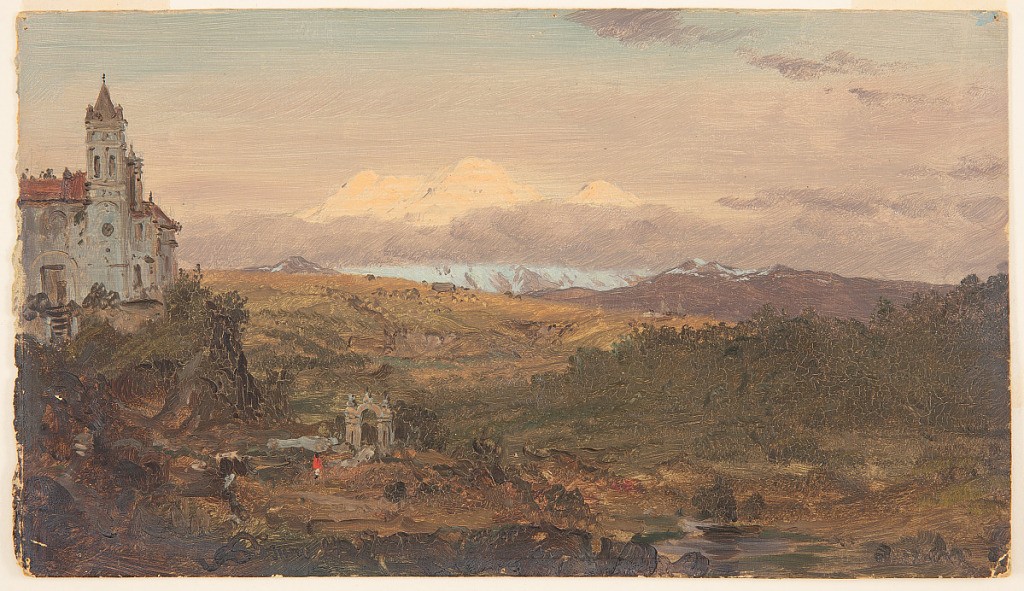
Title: Cayambe, Ecuador
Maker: Frederic Edwin Church, American, 1826–1900
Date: June 24, 1857
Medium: Oil and graphite on tan paperboard
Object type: Drawing
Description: A part of a church stands at left upon an elevation.  A gate is shown beneath it.  A man in a red coat approaches the gate.  View across the valley to snow covered peaks rising over the clouds. Study.

Landscape study showing a view of the snow-capped volcano known as Cayambe in Ecuador. In the foreground, a figure wearing a red coat stands in front of a gate or shrine in the form of an arch. Beside it at right, a shallow stream winds around the ruddy terrain while a dense grove of green trees is visible across it at center right. At left, a colonial Spanish church is prominently situated on an abrupt hill and overlooks the landscape below it. It features a square belltower with two windows and a entry way with stairs. Visible in the background, beyond rugged hills in the middle distance, the snow-capped peak of Cayambe is seemingly bisected by a long cloud bank in front of it. Above the cloud, the peak has a rosy-golden tinge, while below it, the snow is colored a distinct shade of light blue, indicating that this section of the mountain is in shadow. More clouds are shown at right while the sky itself is a gradient from blue-green to grayish red.